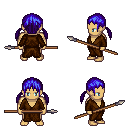
a pixel art fantasy rpg character, male body template, human, tanned skin, brown robe, gold greaves, blue twin-tailed hairstyle, spear, four views (front, back, left, right), 2x2 character sprite sheet, small pixel art, hard edges, no anti-aliasing